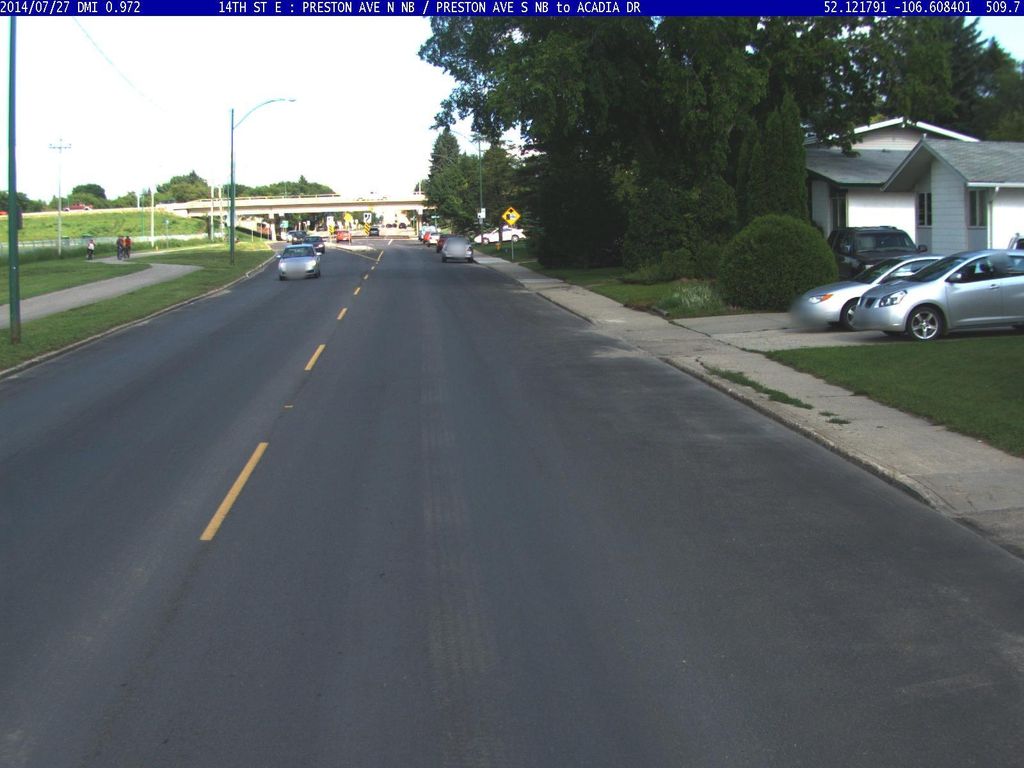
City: saskatoon